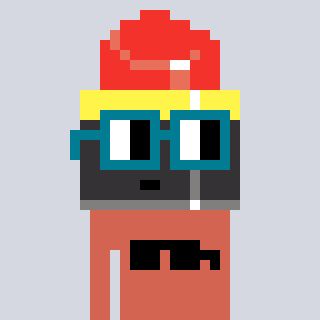
a pixel art character with square dark green glasses, a lipstick-shaped head and a peachy-colored body on a cool background